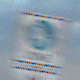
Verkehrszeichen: BeginnFussgaengerzone
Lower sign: EinspurigeFahrzeugeFrei1
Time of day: SunriseSunset
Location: Outdoor (Beach)
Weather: PartlyCloudy
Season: NotSpecified
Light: Natural